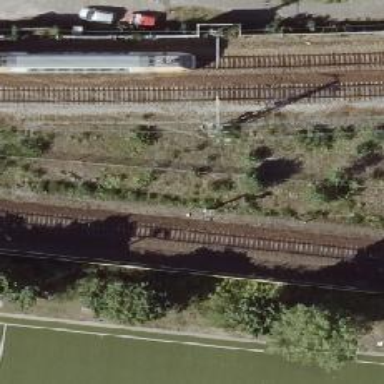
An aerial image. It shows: Railway signal.